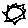
Label: sun